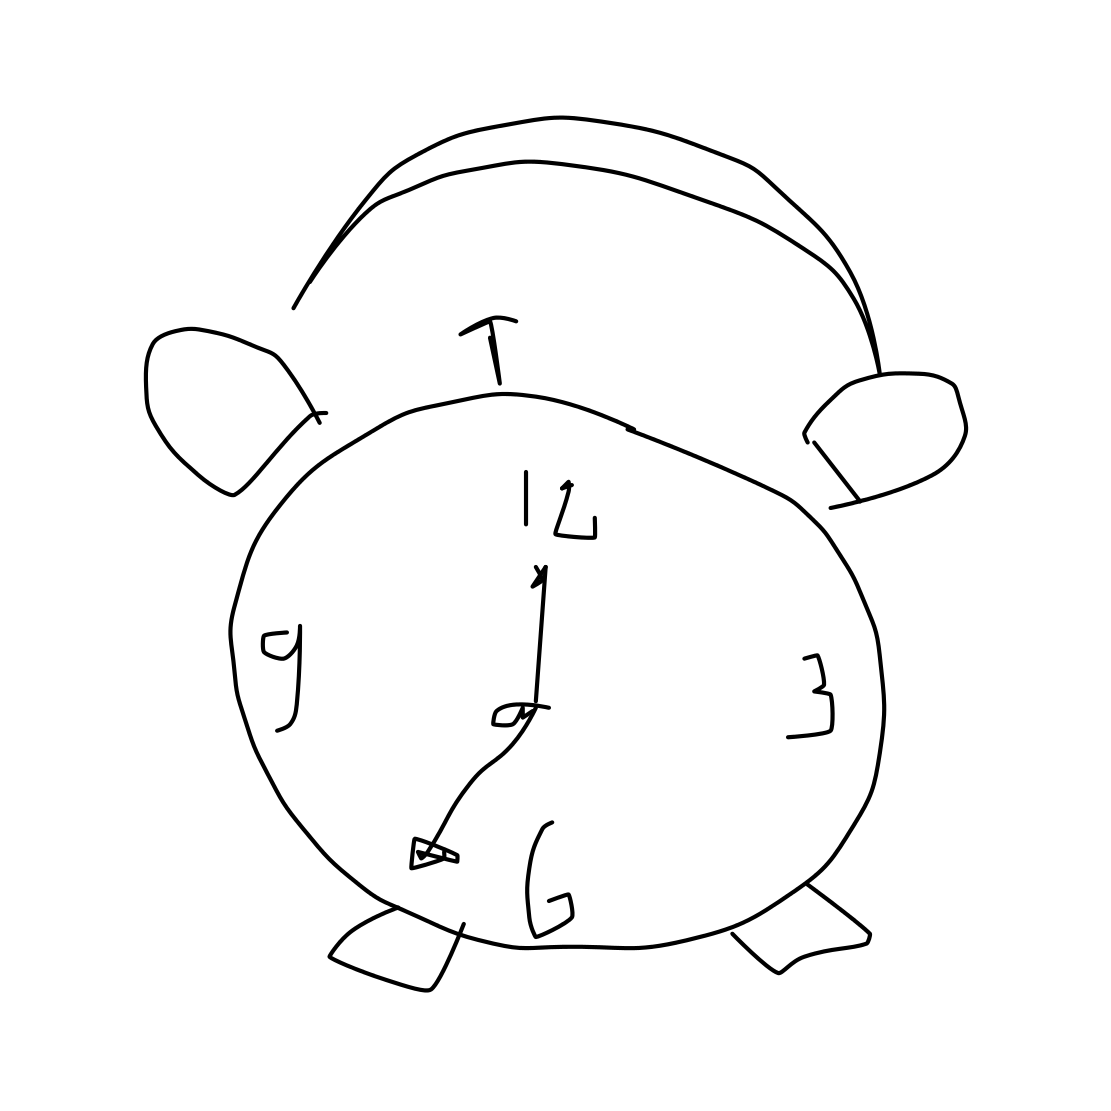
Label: alarm clock